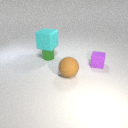
small purple rubber cube in front of small green metal cylinder